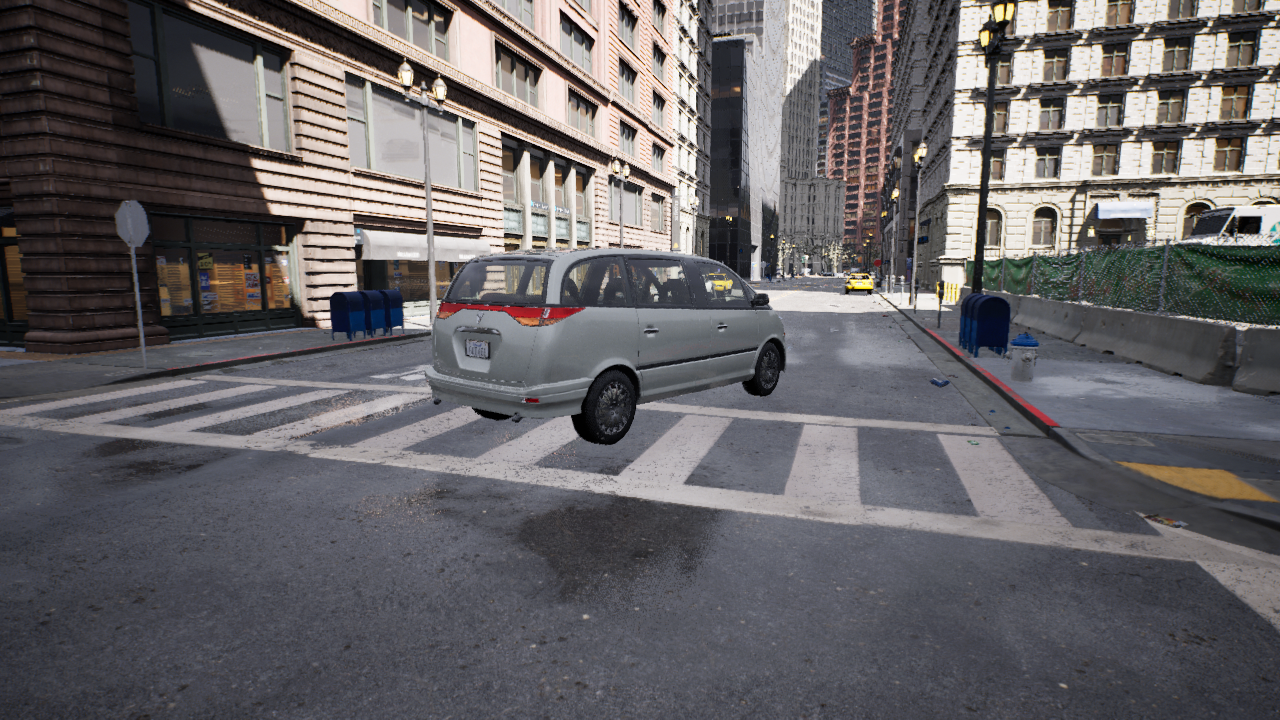
Venue: intersection
Lighting: clear day
Vehicle rig: minivan